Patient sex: M
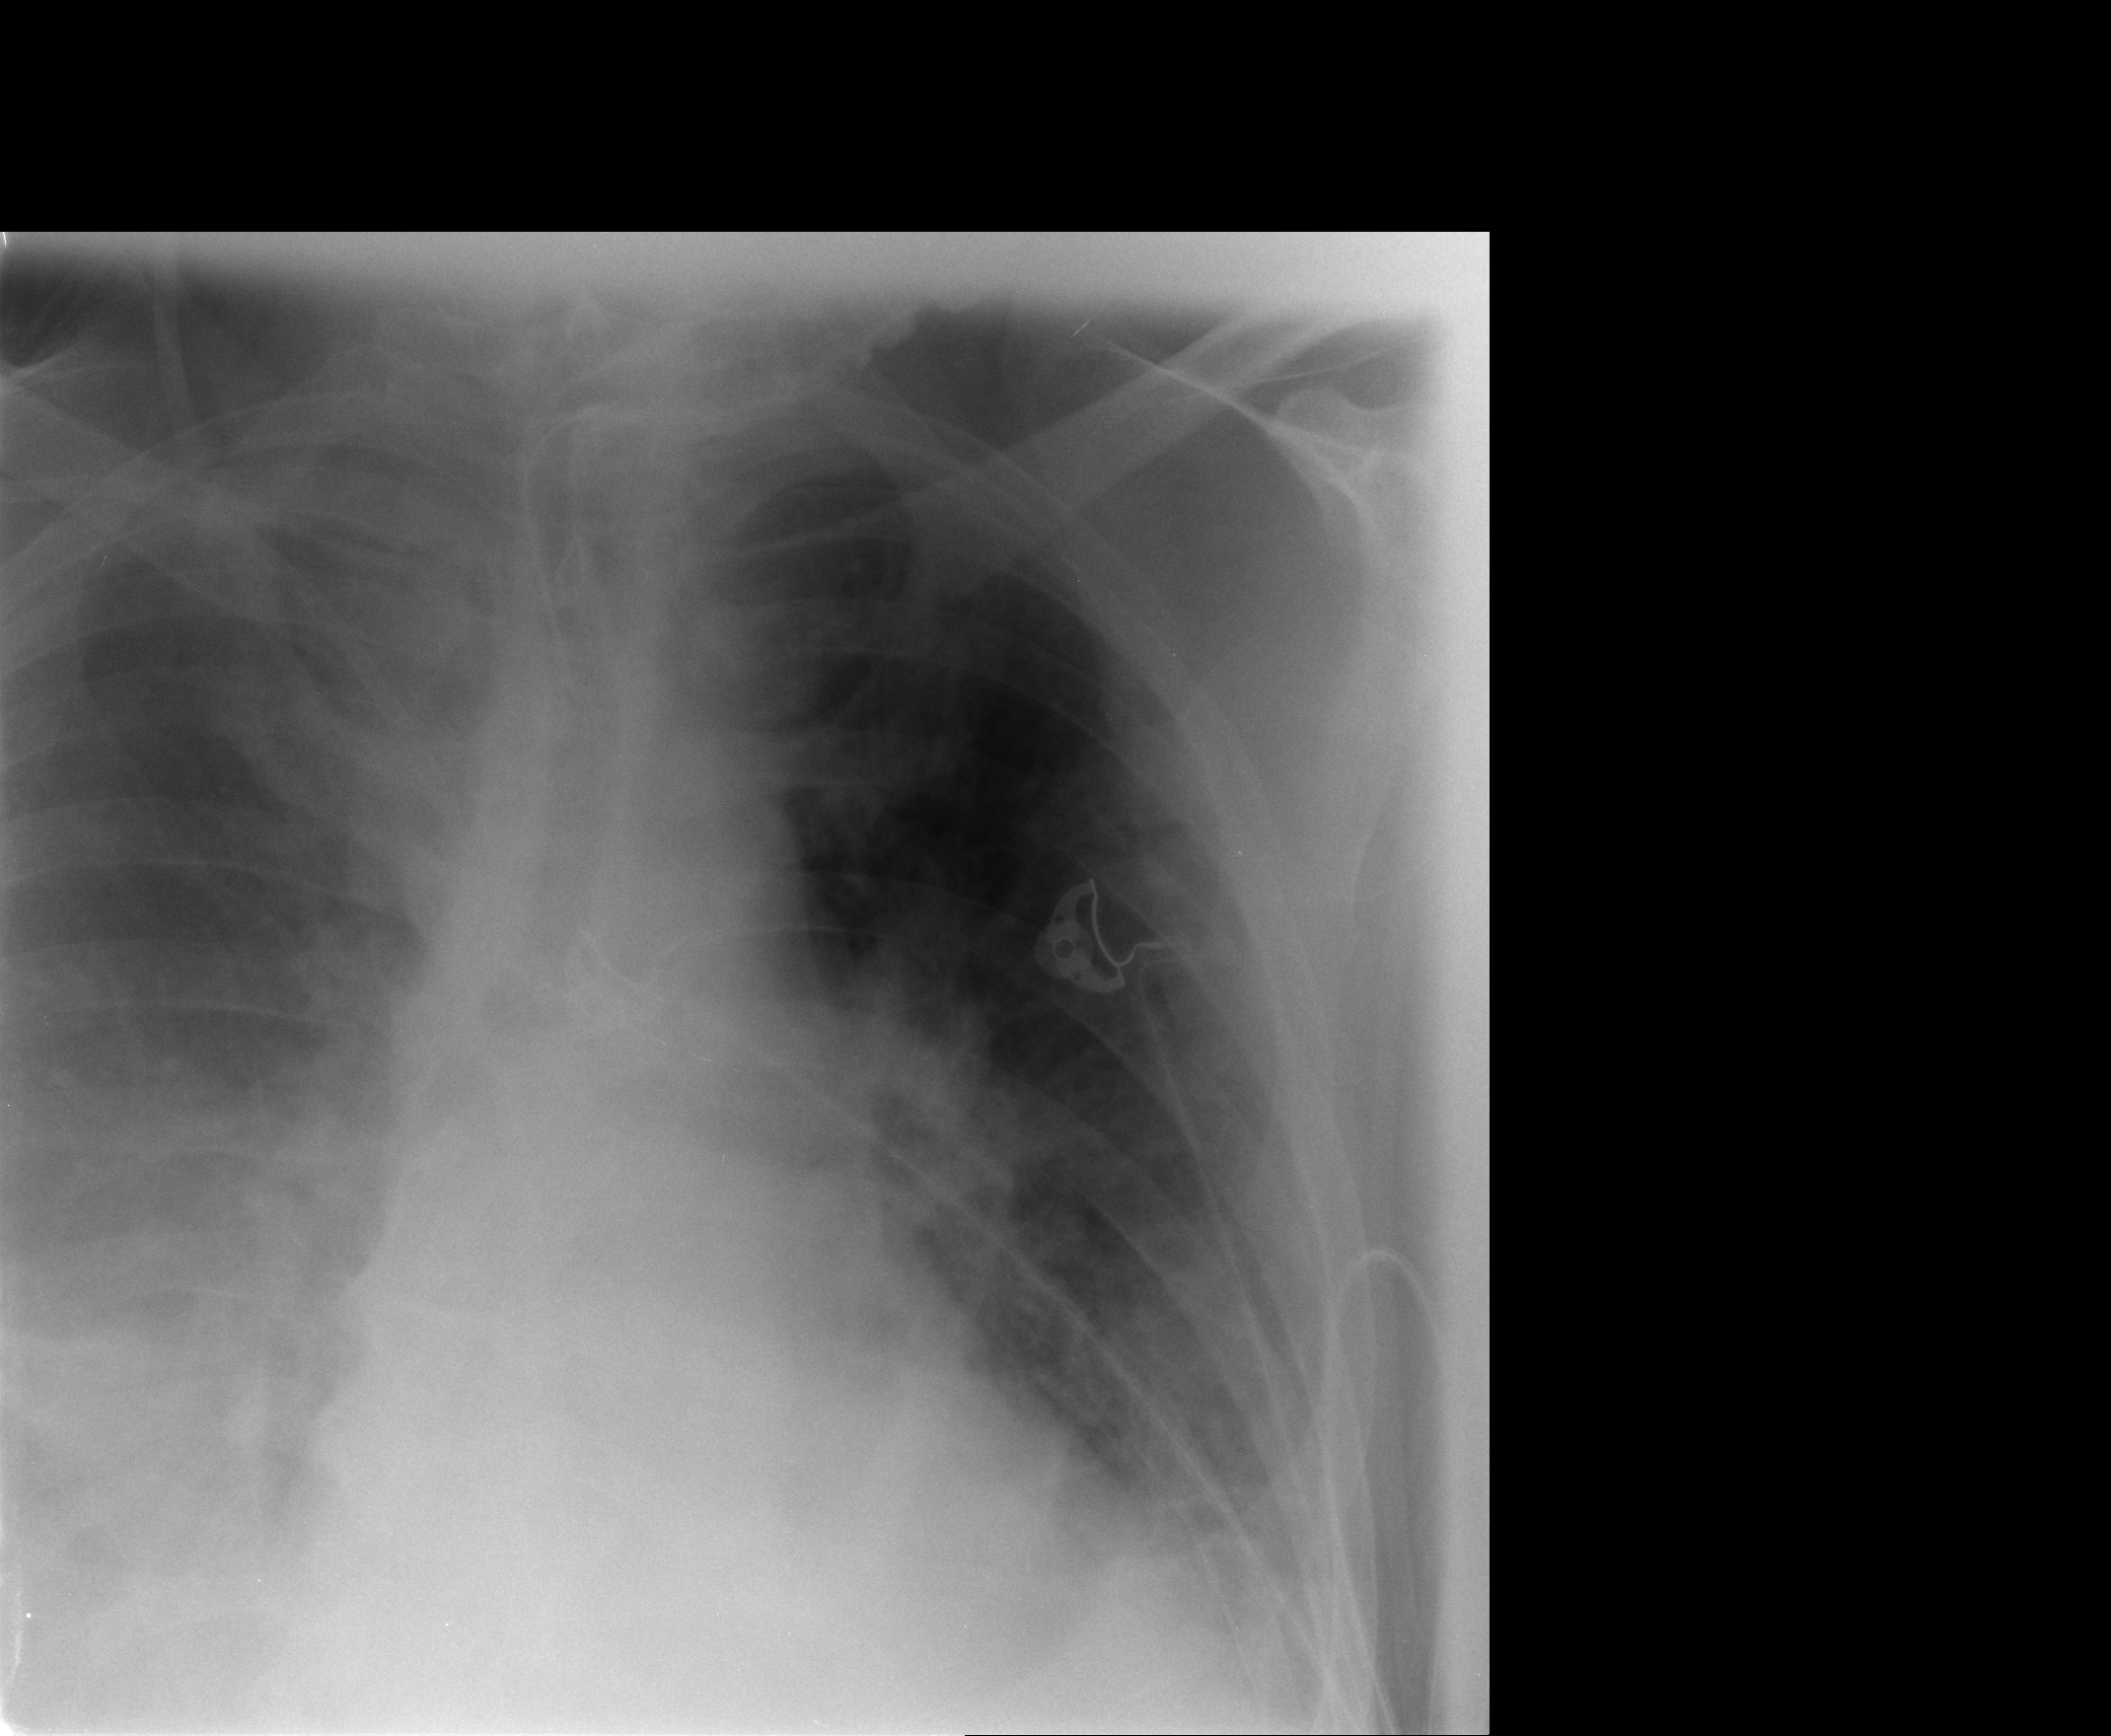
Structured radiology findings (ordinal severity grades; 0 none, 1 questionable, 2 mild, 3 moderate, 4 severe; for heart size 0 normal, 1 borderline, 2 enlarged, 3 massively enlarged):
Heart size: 2
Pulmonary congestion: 2
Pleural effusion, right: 2
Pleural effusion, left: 0
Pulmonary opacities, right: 3
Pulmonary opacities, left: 0
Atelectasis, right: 2
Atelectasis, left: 2